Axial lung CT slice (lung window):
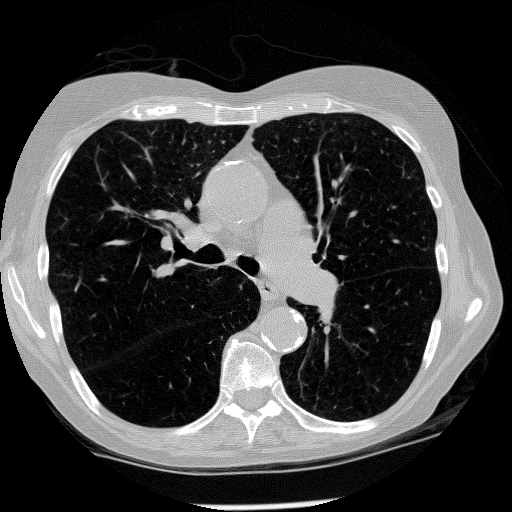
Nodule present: no